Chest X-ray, PA view. Patient: 60 years old, sex M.
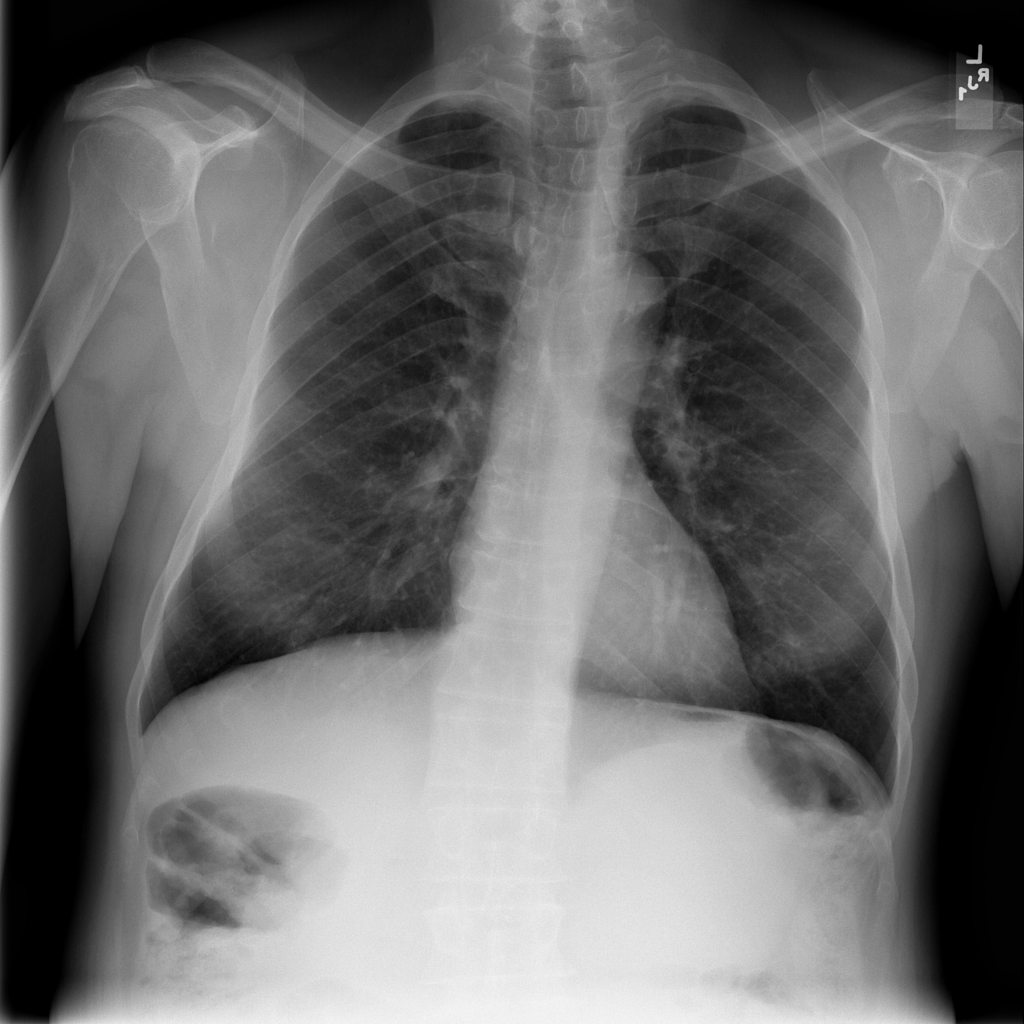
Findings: No Finding